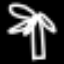
Label: palm tree